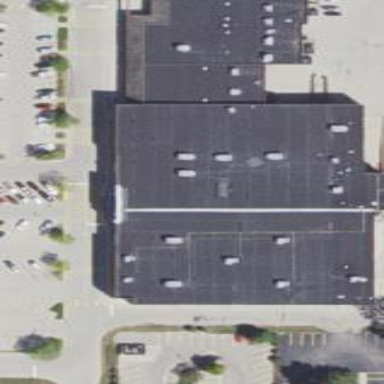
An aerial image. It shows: Retail building.